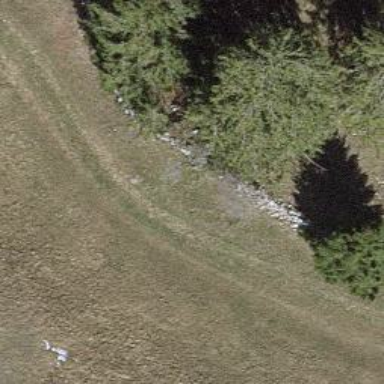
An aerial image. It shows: Wall made of dry stone.